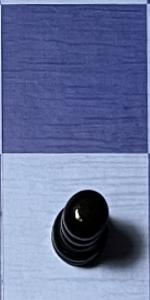
Label: Pawn_Black